Question: I'm trying to build something like below:

It's a notebook with 2 panels, split horizontally. The panel on top is also split into 2, each split containing a wx.grid object.
I have tried the code below, but 2 grids on top panel do not show up:
'''
class NoteBook(wx.Notebook):
def __init__(self, parent, pages):
wx.Notebook.__init__(self, parent, id=wx.ID_ANY, style= wx.BK_DEFAULT)
self.parent = parent
page = "TEST"
self.splitter_window = wx.SplitterWindow(self)
self.AddPage(self.splitter_window, page)
title_name = page[1:]
grid_panel = wx.Panel(self.splitter_window, style=wx.BORDER_THEME)
grid_splitter = wx.SplitterWindow(grid_panel)
grid_panel_1 = wx.Panel(grid_splitter, style=wx.BORDER_THEME)
grid1 = grid_maker.GridArea(grid_panel_1)
grid1.CreateGrid(page) #create the grid 1
grid1.addToGrid(page) #adding some data to grid 1
binder = cxt_functions.GridFunctions(self, grid1) #bind some functions to grid1
binder.BindCrewGridMenu()
grid_panel_2 = wx.Panel(grid_splitter, style=wx.BORDER_THEME)
grid2 = grid_maker.CreateGrid(grid_panel_2) #create the grid 1
grid2.addToGrid(page) #adding some data to grid 1
grid_splitter.SplitVertically(grid_panel_1, grid_panel_2, 100)
grid_sizer = wx.BoxSizer(wx.VERTICAL)
grid_sizer.Add(grid1, 1, wx.EXPAND | wx.ALL, 7)
grid_sizer.Add(grid2, 0, wx.EXPAND | wx.ALL, 7)
grid_panel.SetSizer(grid_sizer)
chart_panel = wx.Panel(self.splitter_window, style=wx.BORDER_THEME)
line_chart = bar_line.CanvasPanel(chart_panel, title_name)
line_chart.draw()
self.splitter_window.SplitHorizontally(grid_panel, chart_panel, 500)
p_sizer = wx.BoxSizer(wx.VERTICAL)
p_sizer.Add(self, 1, wx.EXPAND | wx.ALL, 7)
self.parent.SetSizer(p_sizer)
sizer = wx.BoxSizer(wx.VERTICAL)
sizer.Add(self.parent, 1, wx.EXPAND)
self.SetSizer(sizer)
'''
What is wrong above?
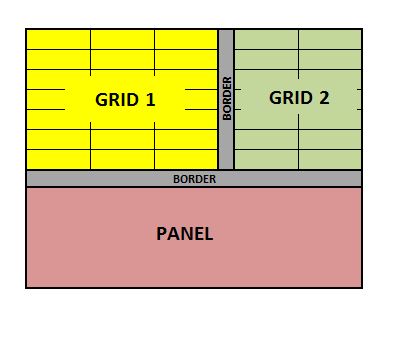
Answer: I'm not sure what's going on with your code as it's not exactly runnable, so I put together my own version:
'''
import wx
import wx.grid as gridlib
########################################################################
class RegularPanel(wx.Panel):
""""""
#----------------------------------------------------------------------
def __init__(self, parent):
"""Constructor"""
wx.Panel.__init__(self, parent)
self.SetBackgroundColour("pink")
########################################################################
class GridPanel(wx.Panel):
""""""
#----------------------------------------------------------------------
def __init__(self, parent):
"""Constructor"""
wx.Panel.__init__(self, parent)
self.grid = gridlib.Grid(self, style=wx.BORDER_SUNKEN)
self.grid.CreateGrid(25,8)
sizer = wx.BoxSizer(wx.VERTICAL)
sizer.Add(self.grid, 1, wx.EXPAND)
self.SetSizer(sizer)
########################################################################
class MainPanel(wx.Panel):
""""""
#----------------------------------------------------------------------
def __init__(self, parent):
"""Constructor"""
wx.Panel.__init__(self, parent)
notebook = wx.Notebook(self)
page = wx.SplitterWindow(notebook)
notebook.AddPage(page, "Splitter")
hSplitter = wx.SplitterWindow(page)
panelOne = GridPanel(hSplitter)
panelTwo = GridPanel(hSplitter)
hSplitter.SplitVertically(panelOne, panelTwo)
hSplitter.SetSashGravity(0.5)
panelThree = RegularPanel(page)
page.SplitHorizontally(hSplitter, panelThree)
page.SetSashGravity(0.5)
sizer = wx.BoxSizer(wx.VERTICAL)
sizer.Add(notebook, 1, wx.EXPAND)
self.SetSizer(sizer)
########################################################################
class MainFrame(wx.Frame):
""""""
#----------------------------------------------------------------------
def __init__(self):
"""Constructor"""
wx.Frame.__init__(self, None, title="Nested Splitters",
size=(800,600))
panel = MainPanel(self)
self.Show()
#----------------------------------------------------------------------
if __name__ == "__main__":
app = wx.App(False)
frame = MainFrame()
app.MainLoop()
'''
This is based on one of my <URL>. I hope that helps you figure out what's going on in your own code.